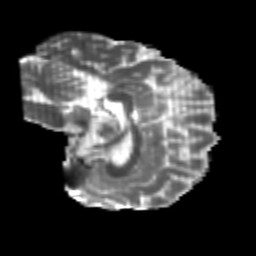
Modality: T2w
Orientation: sagittal
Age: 22
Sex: male
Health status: healthy
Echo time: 0.074 s